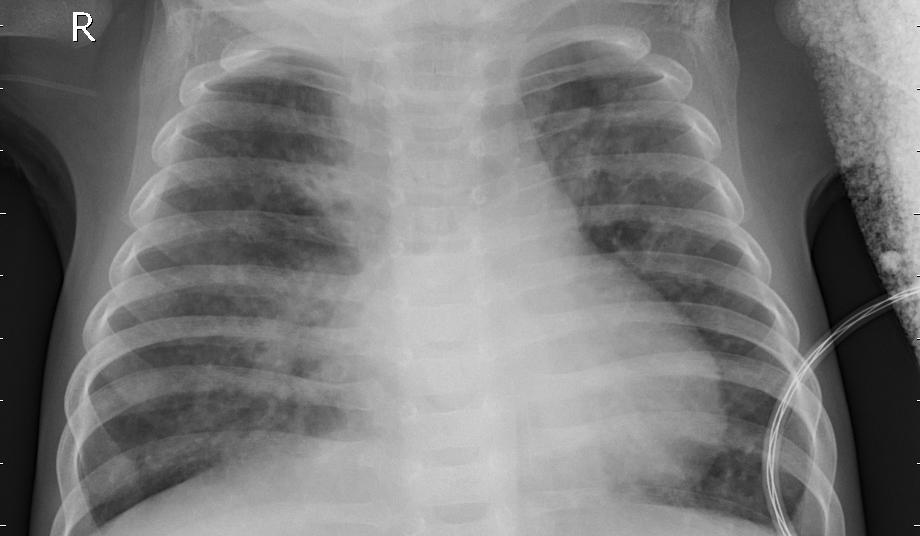
Diagnosis: PNEUMONIA